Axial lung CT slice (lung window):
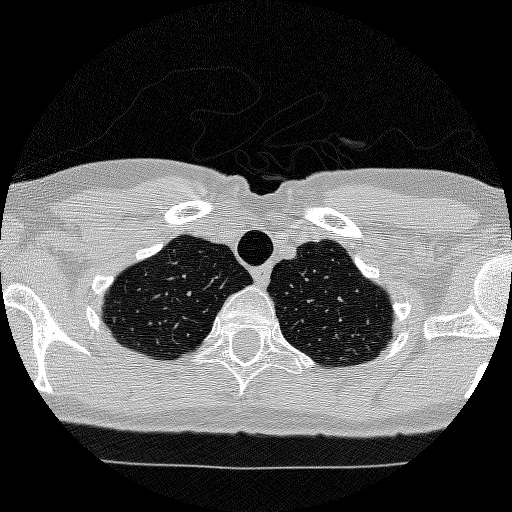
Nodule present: no